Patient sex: F
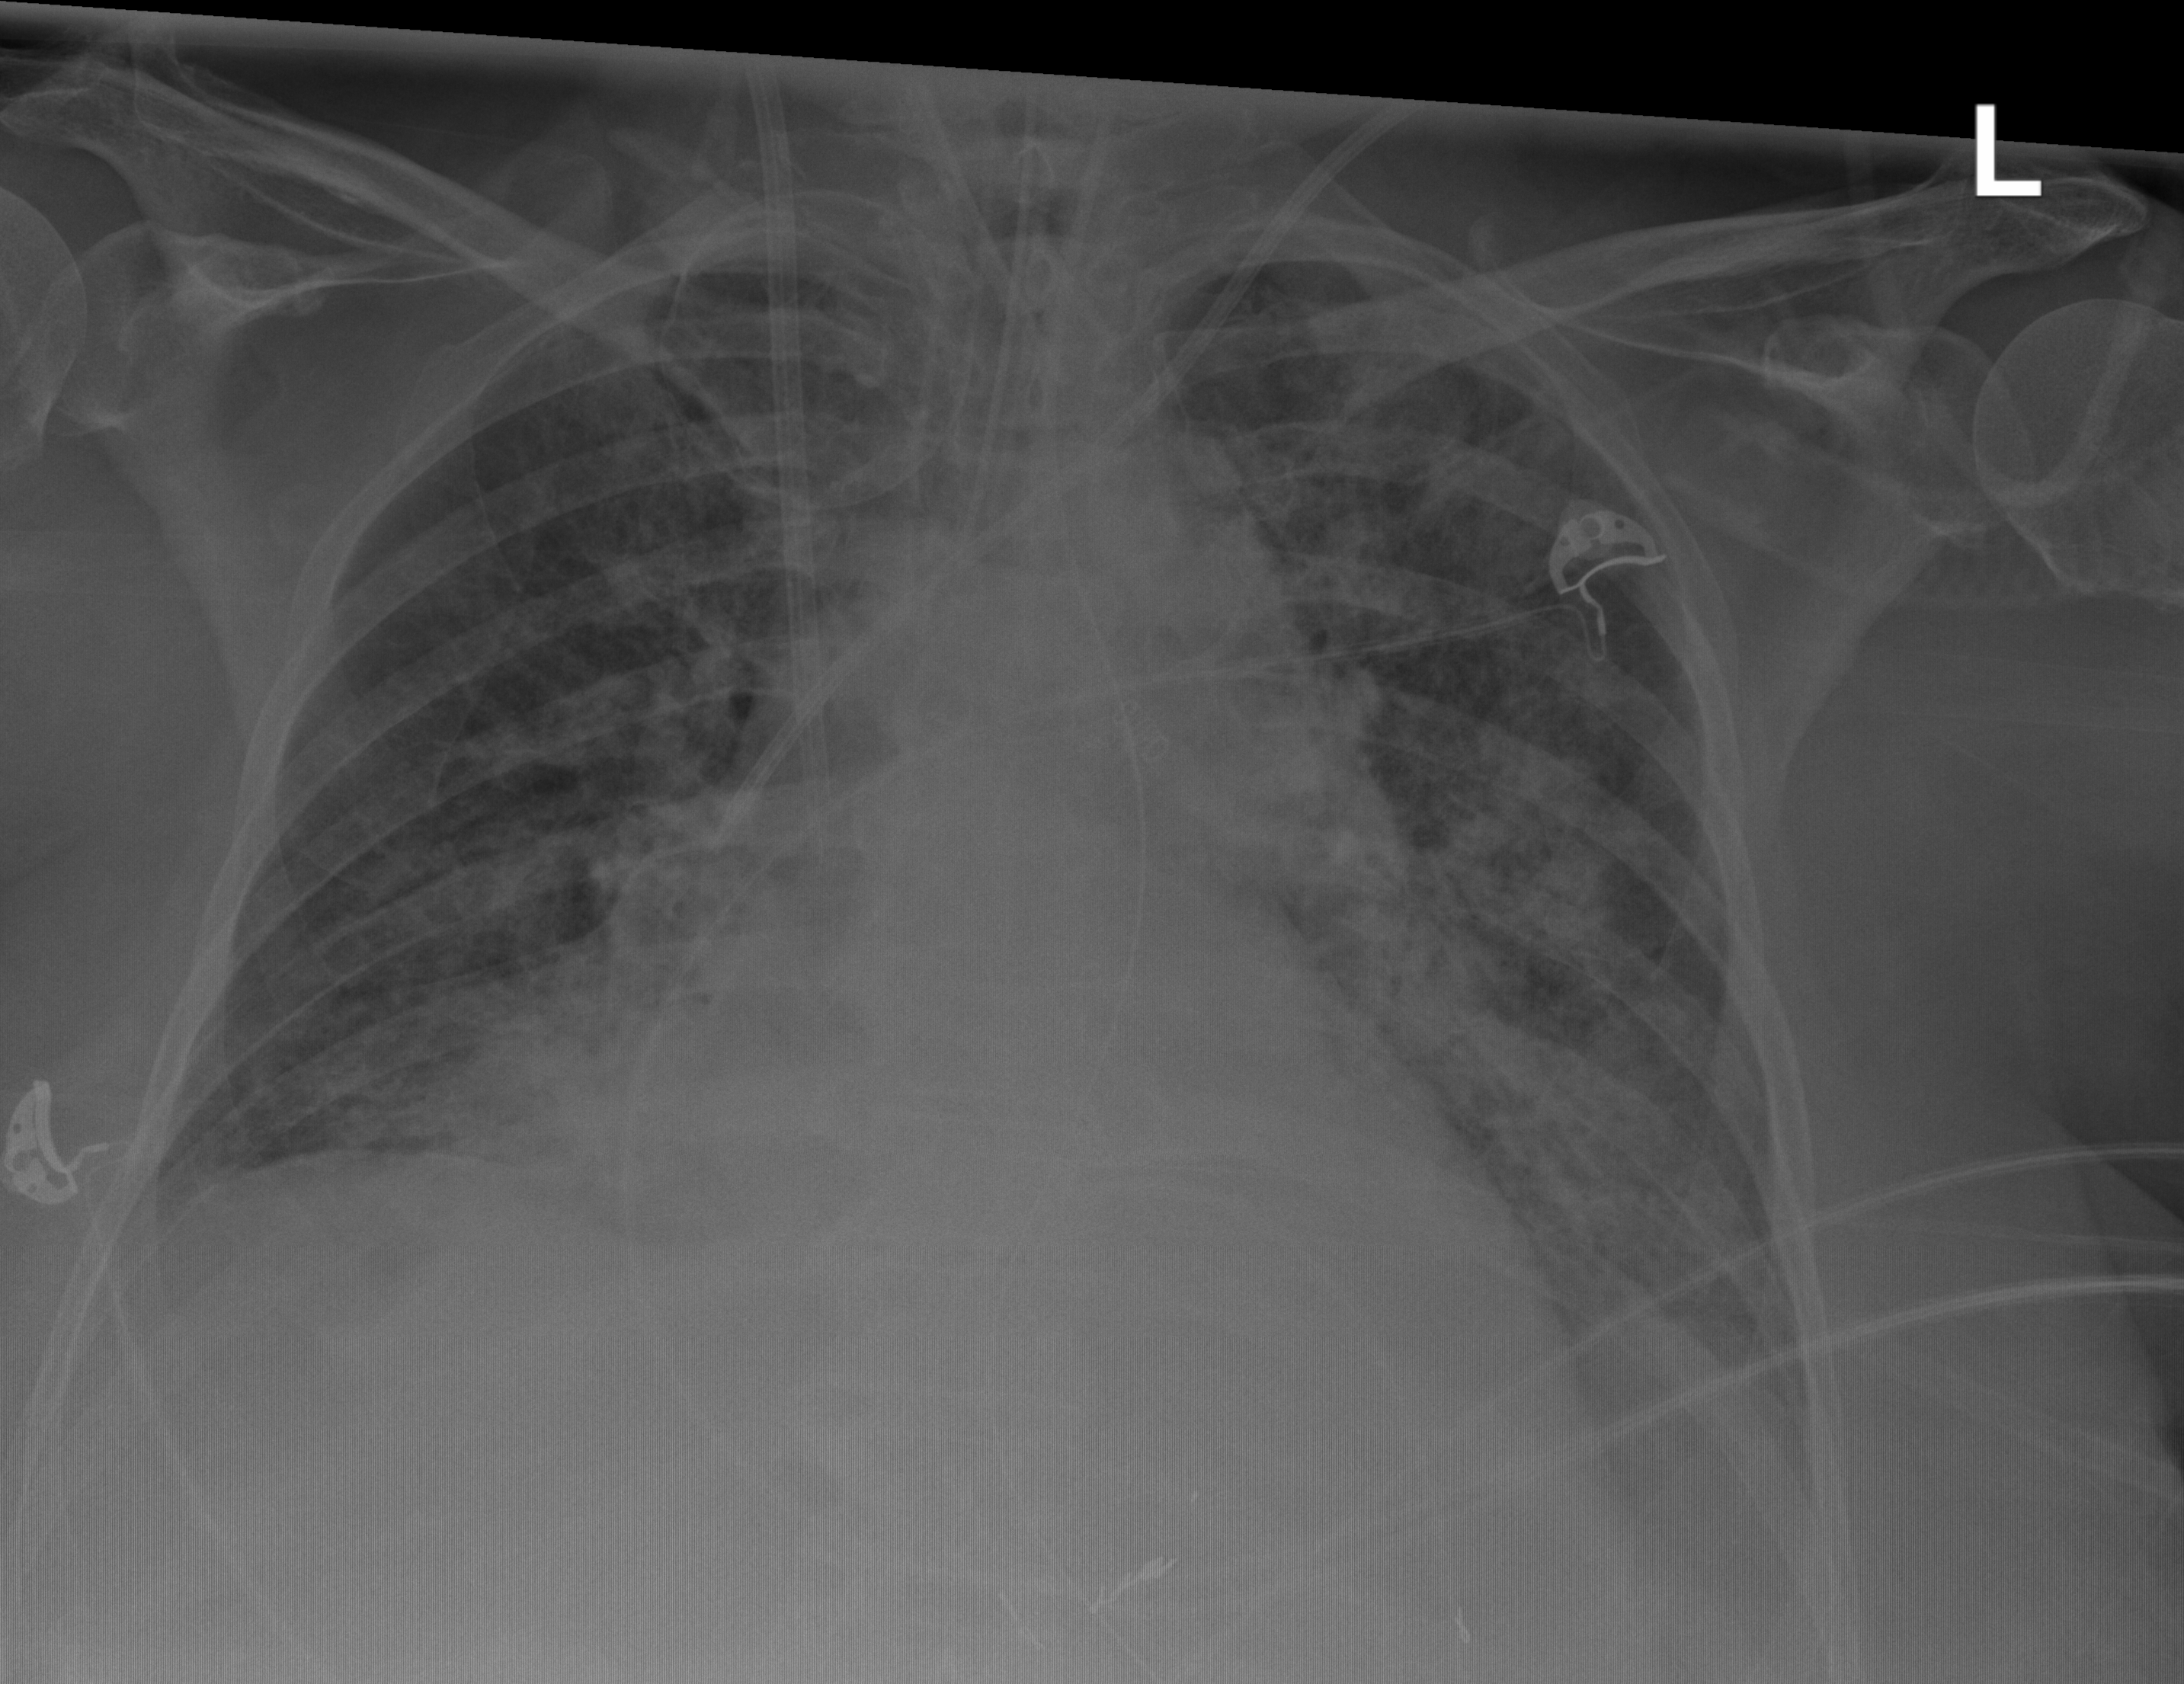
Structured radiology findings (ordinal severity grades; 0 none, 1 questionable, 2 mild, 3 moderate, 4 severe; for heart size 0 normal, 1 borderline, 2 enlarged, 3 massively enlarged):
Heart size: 2
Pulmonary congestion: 0
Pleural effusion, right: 0
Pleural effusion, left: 0
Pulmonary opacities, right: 3
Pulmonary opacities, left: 4
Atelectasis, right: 3
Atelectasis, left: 3